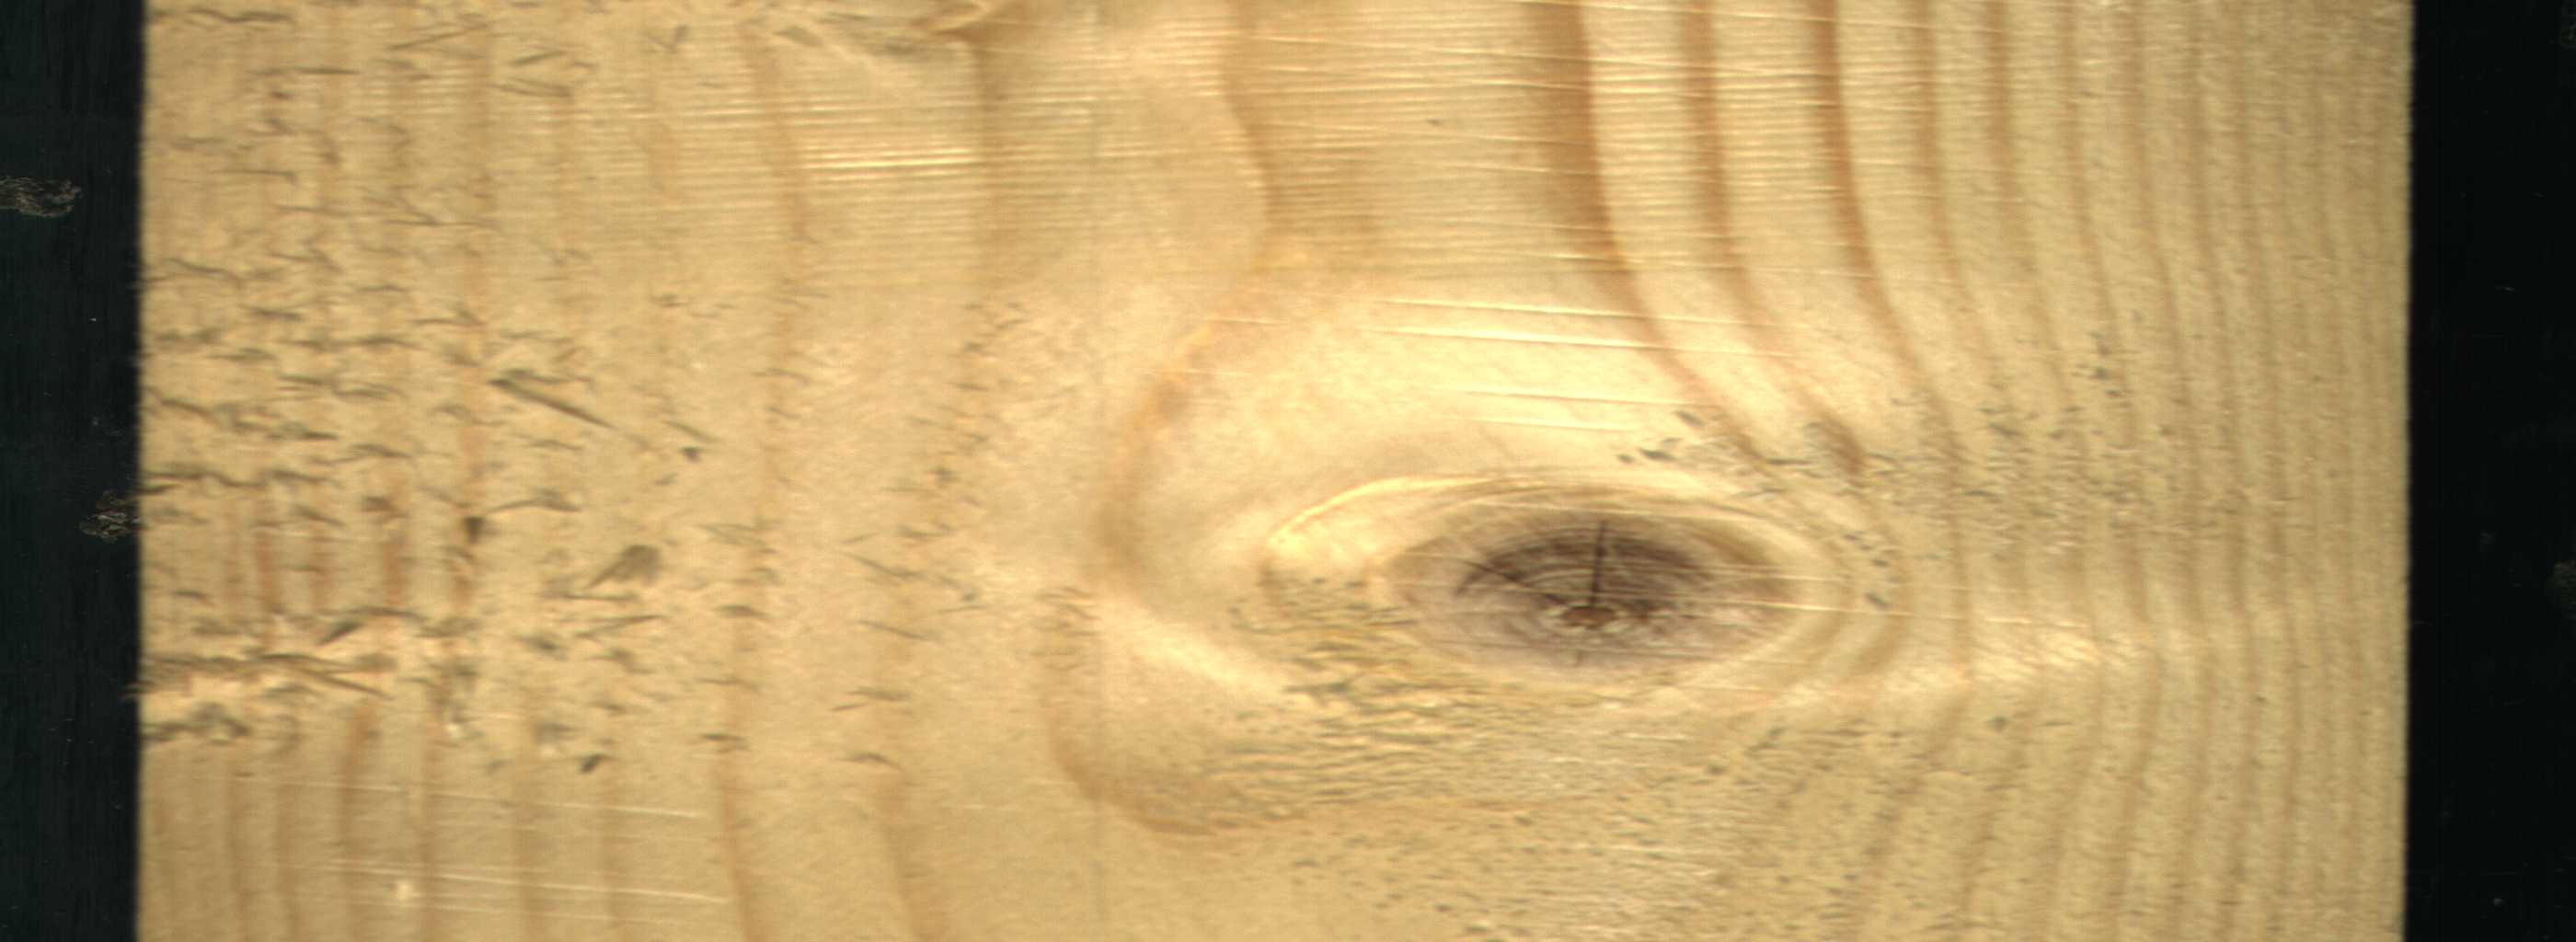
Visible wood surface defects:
knot_with_crack